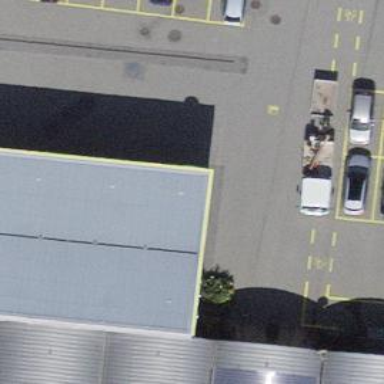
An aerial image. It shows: Fuel station.